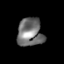
Tissue: skin
Cell type: Epithelial cells
Senescence score: 0.2523
Nuclear area (px): 704
Mean DAPI intensity: 115.662